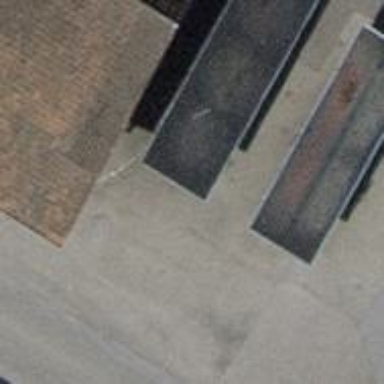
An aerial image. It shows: Building housing bicycle parking shed.